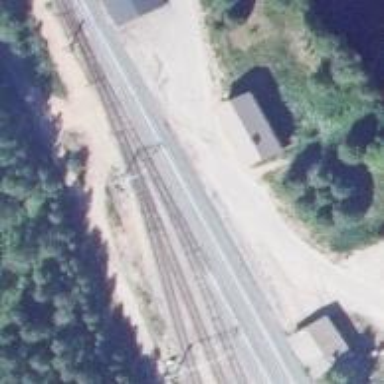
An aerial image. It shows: Electrified rail siding with contact line.